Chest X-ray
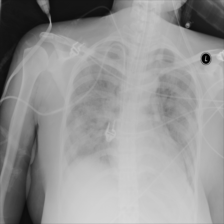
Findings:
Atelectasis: negative
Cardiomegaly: negative
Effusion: negative
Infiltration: positive
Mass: negative
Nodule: negative
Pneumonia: negative
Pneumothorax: negative
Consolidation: negative
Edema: negative
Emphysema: negative
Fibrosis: negative
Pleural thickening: negative
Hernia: negative